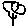
Label: flower